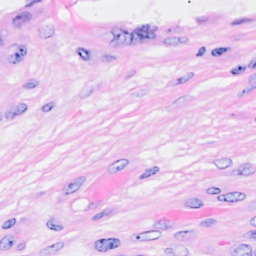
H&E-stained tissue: Breast